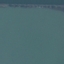
Land use / land cover: SeaLake